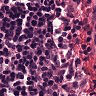
Metastatic tissue present: no